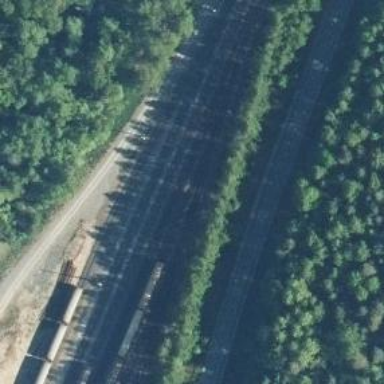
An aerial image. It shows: Railway track.